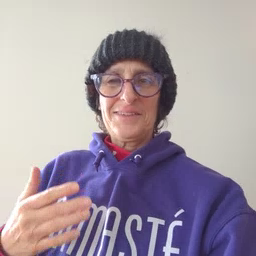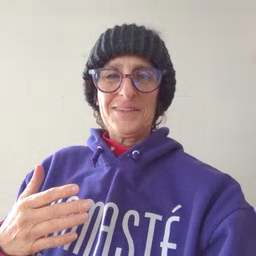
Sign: airplane